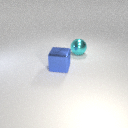
large blue metal cube to the left of large cyan metal sphere